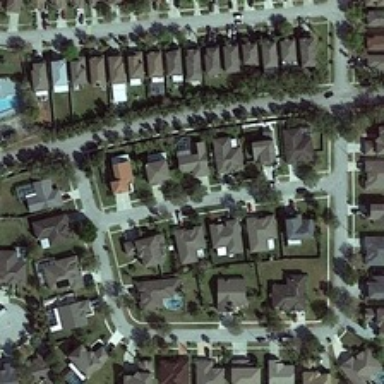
Many buildings and green trees are in a dense residential area .